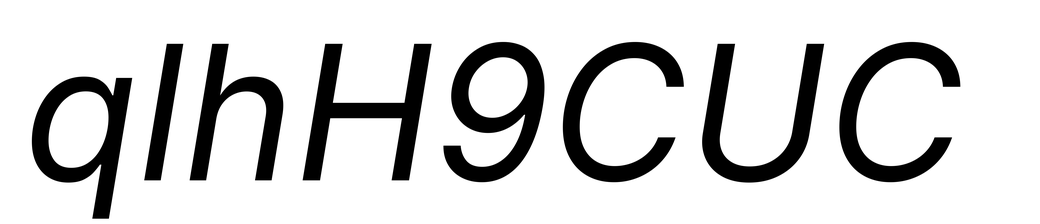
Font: Inter-Italic_Italic